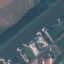
Land use / land cover class: River